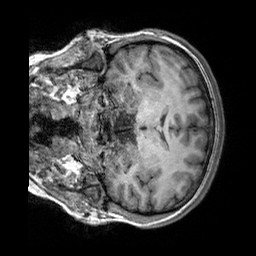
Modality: T1w
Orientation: coronal
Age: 21
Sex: female
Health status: healthy
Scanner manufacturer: siemens
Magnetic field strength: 3 T
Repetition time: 2.3 s
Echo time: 0.00303 s